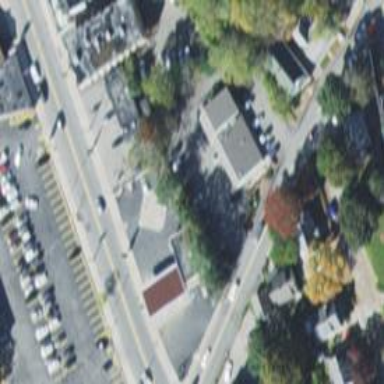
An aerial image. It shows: Convenience shop.